This time-frequency spectrogram was computed from a rotor test-rig vibration snapshot; brighter regions carry more energy. Based on the visible evidence, which rotor condition applies: normal, misalignment, unbalance, looseness?
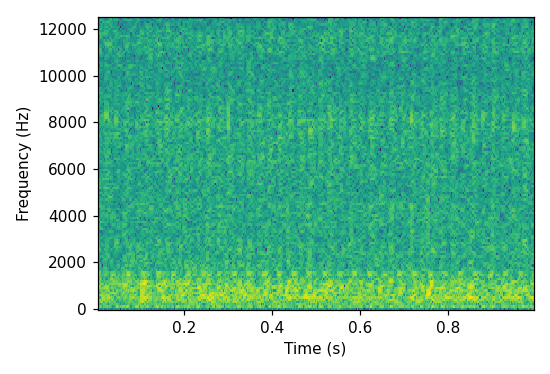
Answer: unbalance